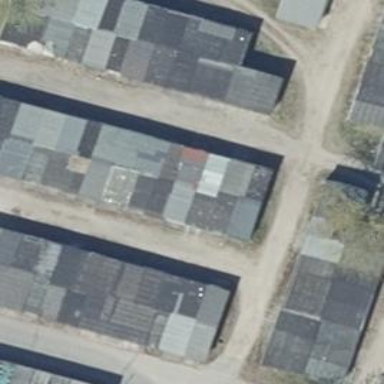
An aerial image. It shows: Group of garages.